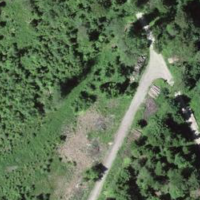
EUNIS habitat code: 41
Species observed at this site:
Phragmites australis